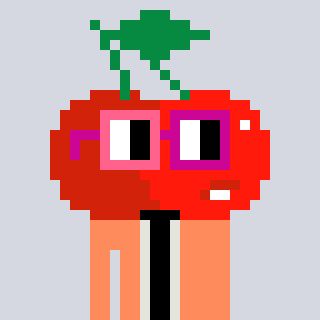
a pixel art character with square pink and red glasses, a cherry-shaped head and a peachy-colored body on a cool background